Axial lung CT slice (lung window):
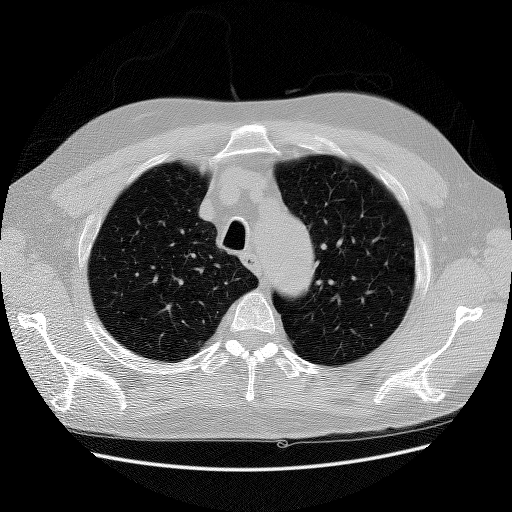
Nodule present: no